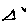
Label: triangle